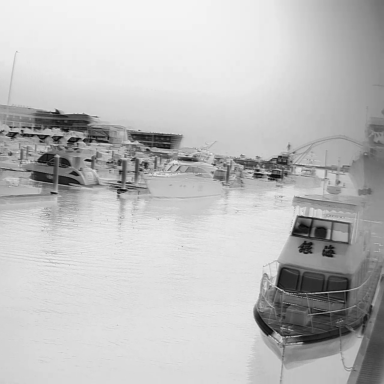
There are five canoes in the infrared image.